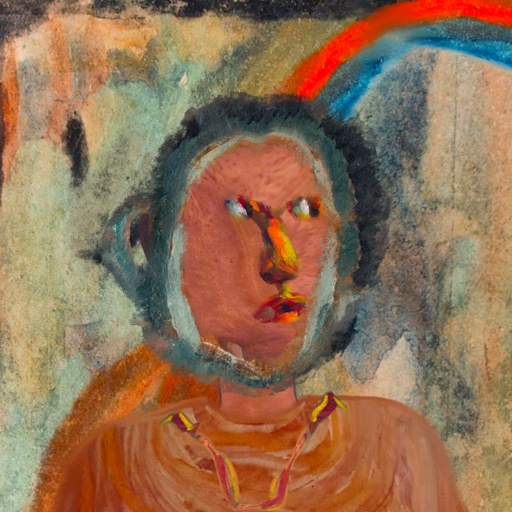
Background: Childish, Head And Neck Side: Mother_And_Son_Mother, Face Side: An_Impression, Bust: Pious_Lady, Hair Side: Boggyland, Head Accessory: Blank, Second Necklace: Gypsy_Mother_1, Necklace: Blank, Baby: Blank